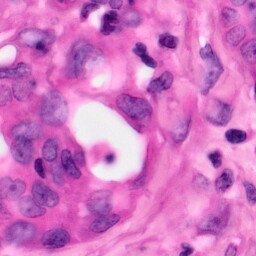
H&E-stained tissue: Pancreatic